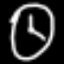
Label: clock